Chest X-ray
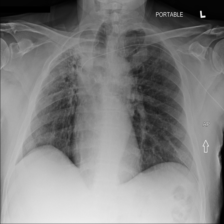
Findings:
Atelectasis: negative
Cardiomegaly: negative
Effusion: negative
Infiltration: positive
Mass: positive
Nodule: negative
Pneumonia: negative
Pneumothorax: negative
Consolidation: negative
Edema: negative
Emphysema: negative
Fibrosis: negative
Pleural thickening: positive
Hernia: negative